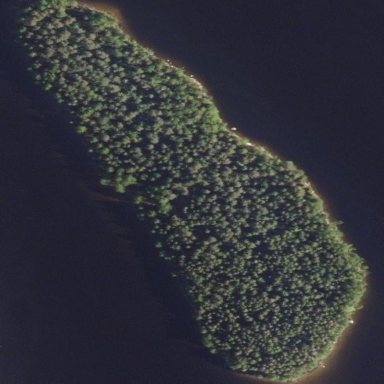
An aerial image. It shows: Islet covered with woodland.